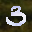
Label: 3